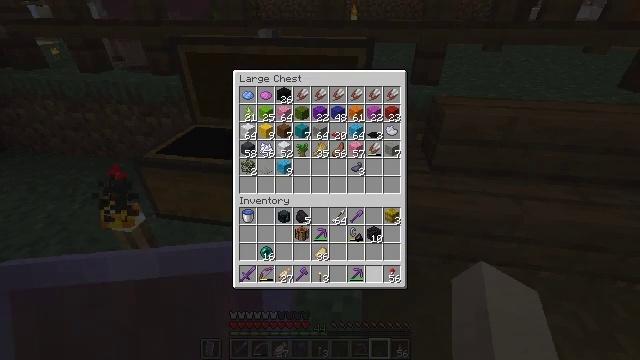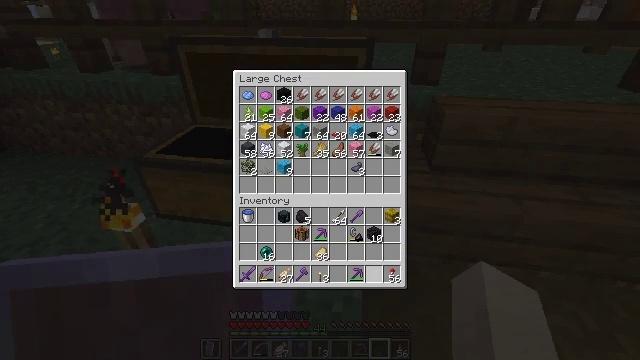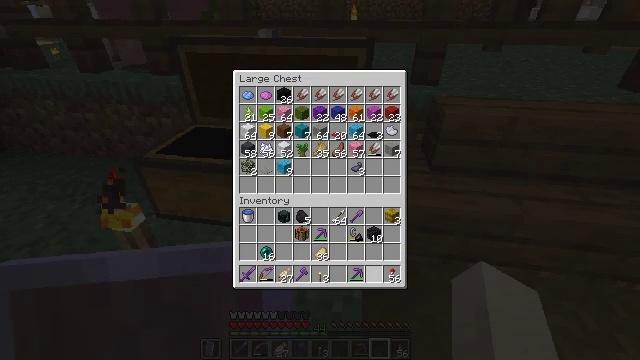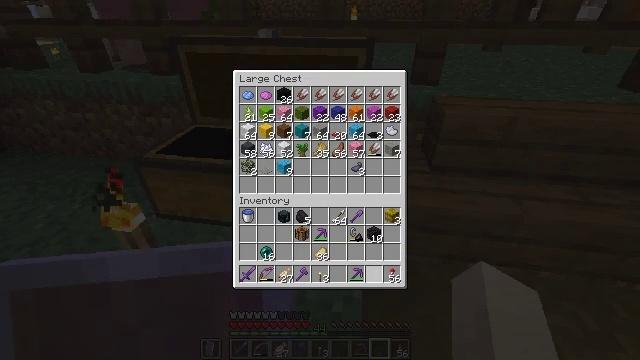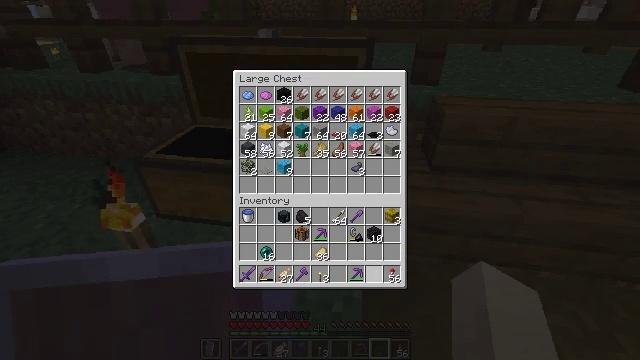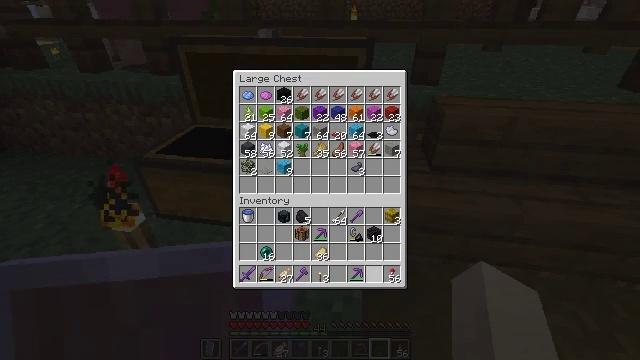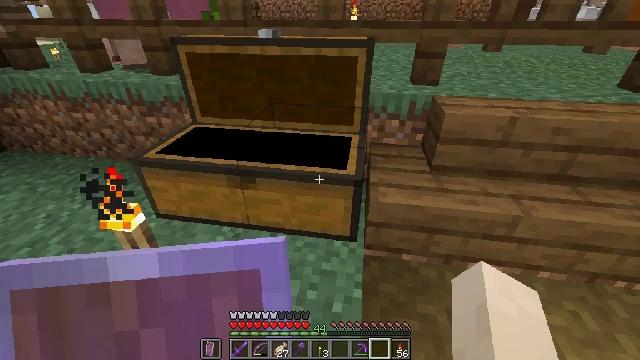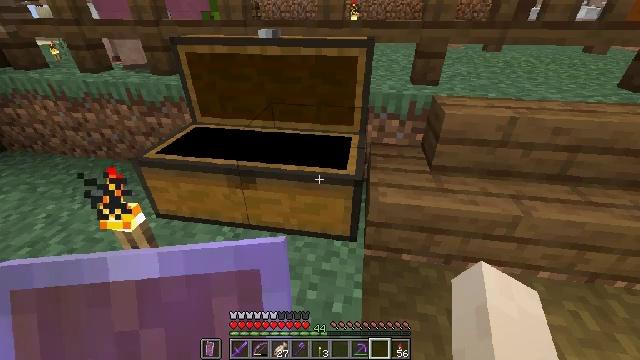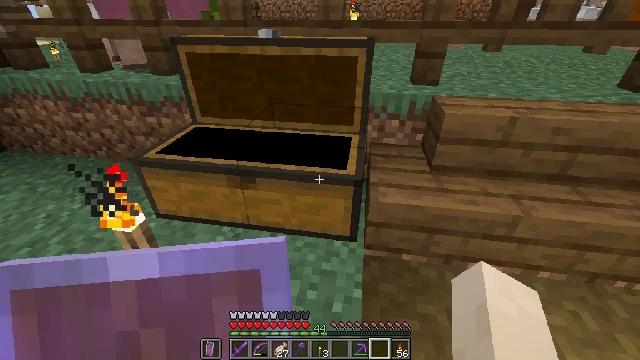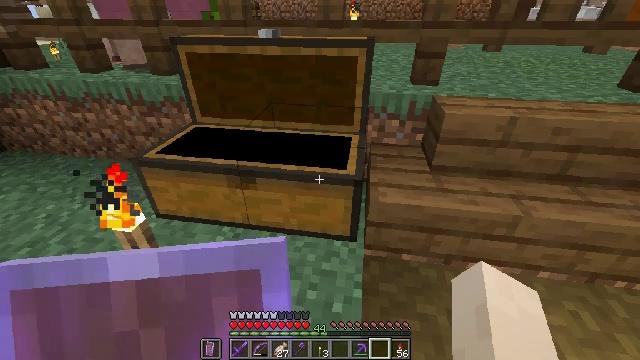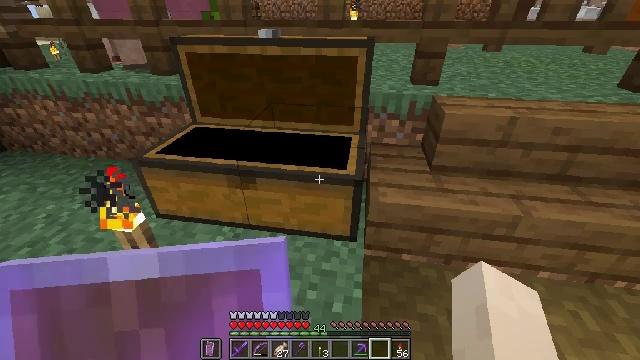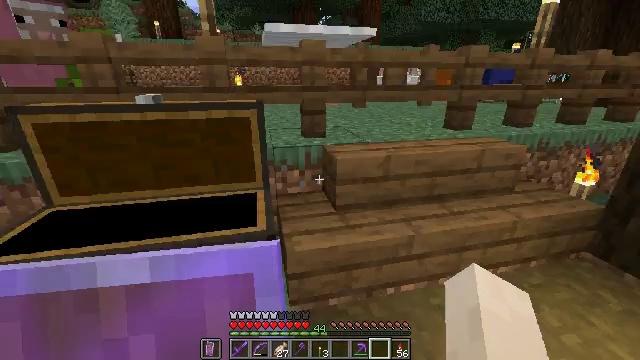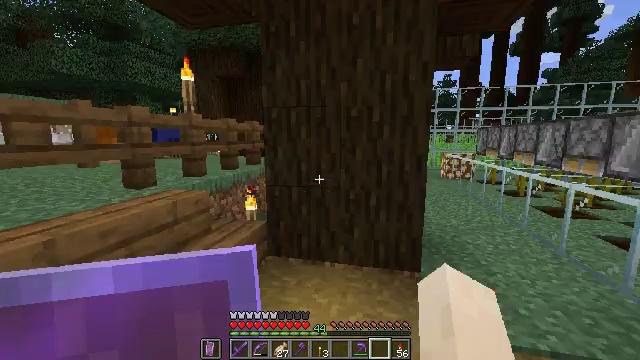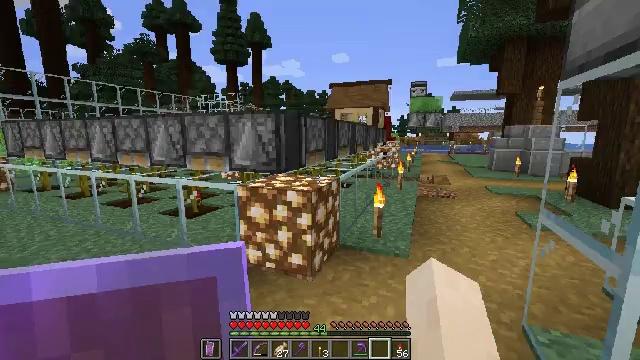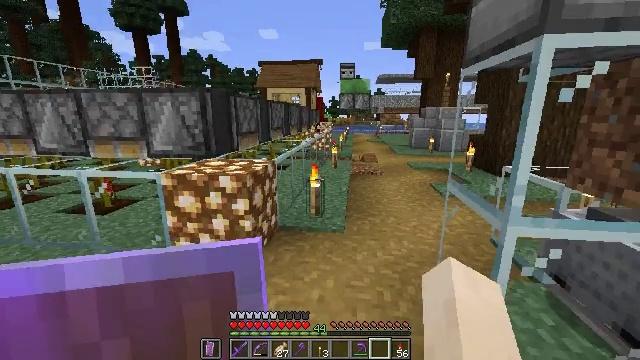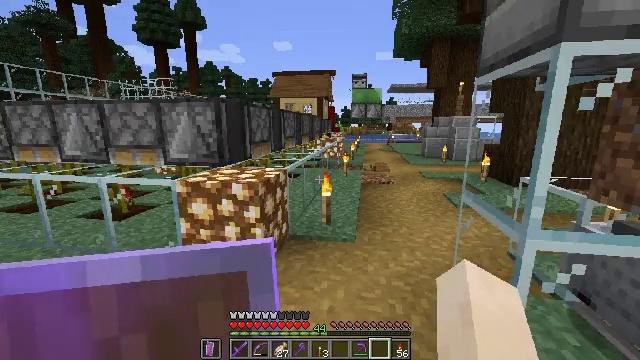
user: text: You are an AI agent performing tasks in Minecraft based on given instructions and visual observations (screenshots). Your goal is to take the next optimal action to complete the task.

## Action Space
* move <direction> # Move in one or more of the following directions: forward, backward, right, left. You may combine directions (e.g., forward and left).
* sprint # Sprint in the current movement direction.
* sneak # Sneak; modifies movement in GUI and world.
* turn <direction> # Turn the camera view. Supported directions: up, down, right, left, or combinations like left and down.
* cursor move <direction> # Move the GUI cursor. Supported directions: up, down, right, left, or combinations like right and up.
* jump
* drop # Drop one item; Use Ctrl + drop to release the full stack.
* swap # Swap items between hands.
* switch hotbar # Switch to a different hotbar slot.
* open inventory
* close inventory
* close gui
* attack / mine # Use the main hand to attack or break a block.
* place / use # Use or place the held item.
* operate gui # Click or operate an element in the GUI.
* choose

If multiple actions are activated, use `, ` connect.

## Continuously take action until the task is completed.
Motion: motion action
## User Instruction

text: Mine the bone block found in fossils.
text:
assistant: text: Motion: no_op
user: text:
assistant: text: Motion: no_op
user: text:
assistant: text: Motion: no_op
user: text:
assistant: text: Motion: no_op
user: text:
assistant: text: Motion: no_op
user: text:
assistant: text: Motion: no_op
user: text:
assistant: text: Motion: no_op
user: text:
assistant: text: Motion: no_op
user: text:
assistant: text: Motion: no_op
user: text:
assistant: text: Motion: no_op
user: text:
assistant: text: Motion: turn right and up
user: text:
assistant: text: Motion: turn right and up
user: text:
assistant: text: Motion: turn right
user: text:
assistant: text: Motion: turn right and down
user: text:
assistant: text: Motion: turn left and up
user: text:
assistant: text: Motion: no_op
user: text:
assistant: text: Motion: no_op
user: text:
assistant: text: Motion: move forward
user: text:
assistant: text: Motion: move forward
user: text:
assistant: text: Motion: move forward
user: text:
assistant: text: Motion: move forward
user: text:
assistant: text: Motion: move forward
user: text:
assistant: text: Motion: move forward
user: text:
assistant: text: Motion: move forward, sprint, turn right
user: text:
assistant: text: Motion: move forward, sprint, turn right
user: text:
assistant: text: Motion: move forward, sprint, turn right and up
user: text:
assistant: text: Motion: move forward, sprint
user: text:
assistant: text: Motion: move forward, sprint
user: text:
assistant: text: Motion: move forward, sprint
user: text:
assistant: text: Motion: move forward, sprint